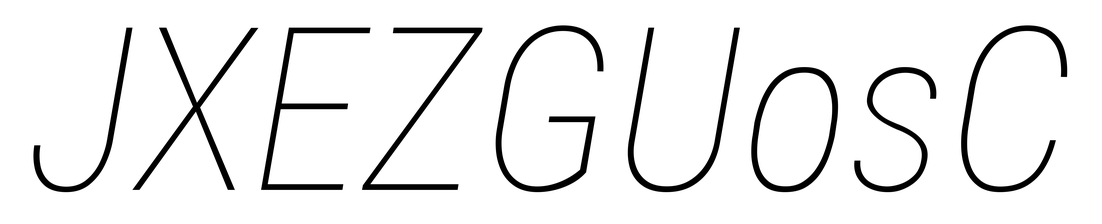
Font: Roboto-Italic_Condensed_Thin_Italic